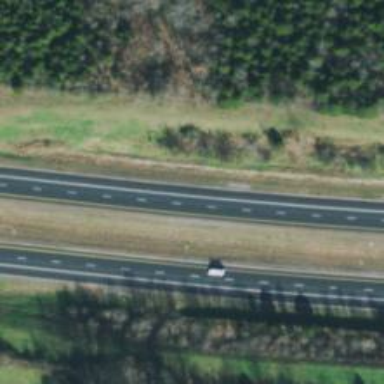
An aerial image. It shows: Motorway.